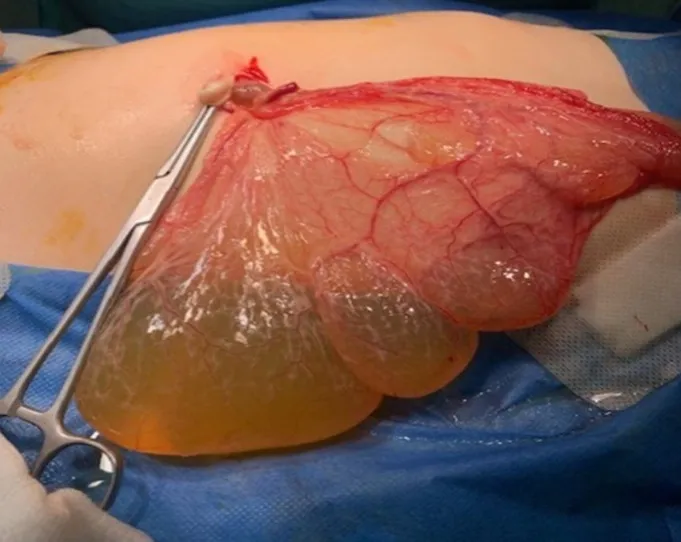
image of the cystic lesions of the omentum externalized from the umbilical incision.
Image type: medical_photograph (other_medical_photograph)